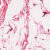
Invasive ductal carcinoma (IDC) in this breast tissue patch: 0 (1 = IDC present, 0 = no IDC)